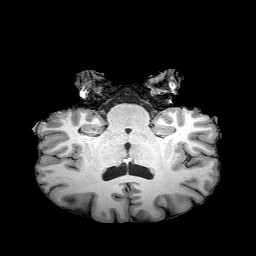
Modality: T1w
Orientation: sagittal
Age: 32
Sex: male
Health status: healthy